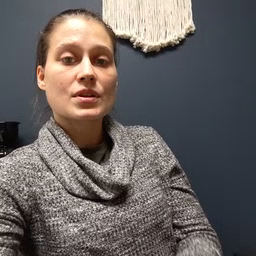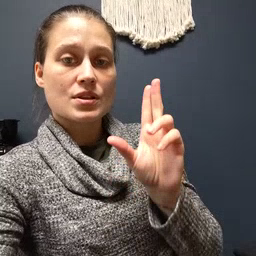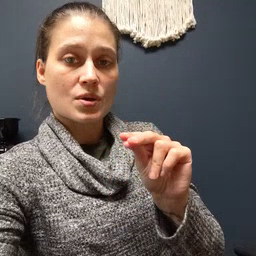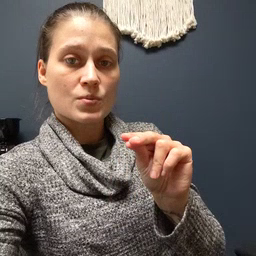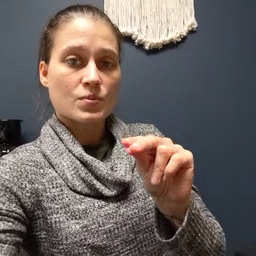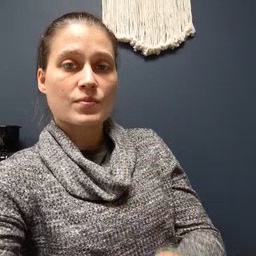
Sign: no